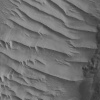
Atmospheric dust classification: not_dusty